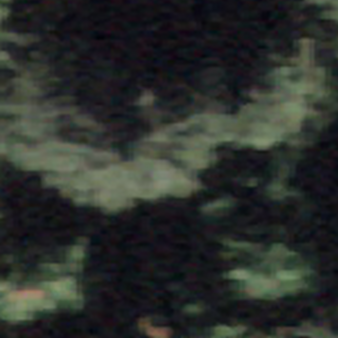
Label: other